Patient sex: M
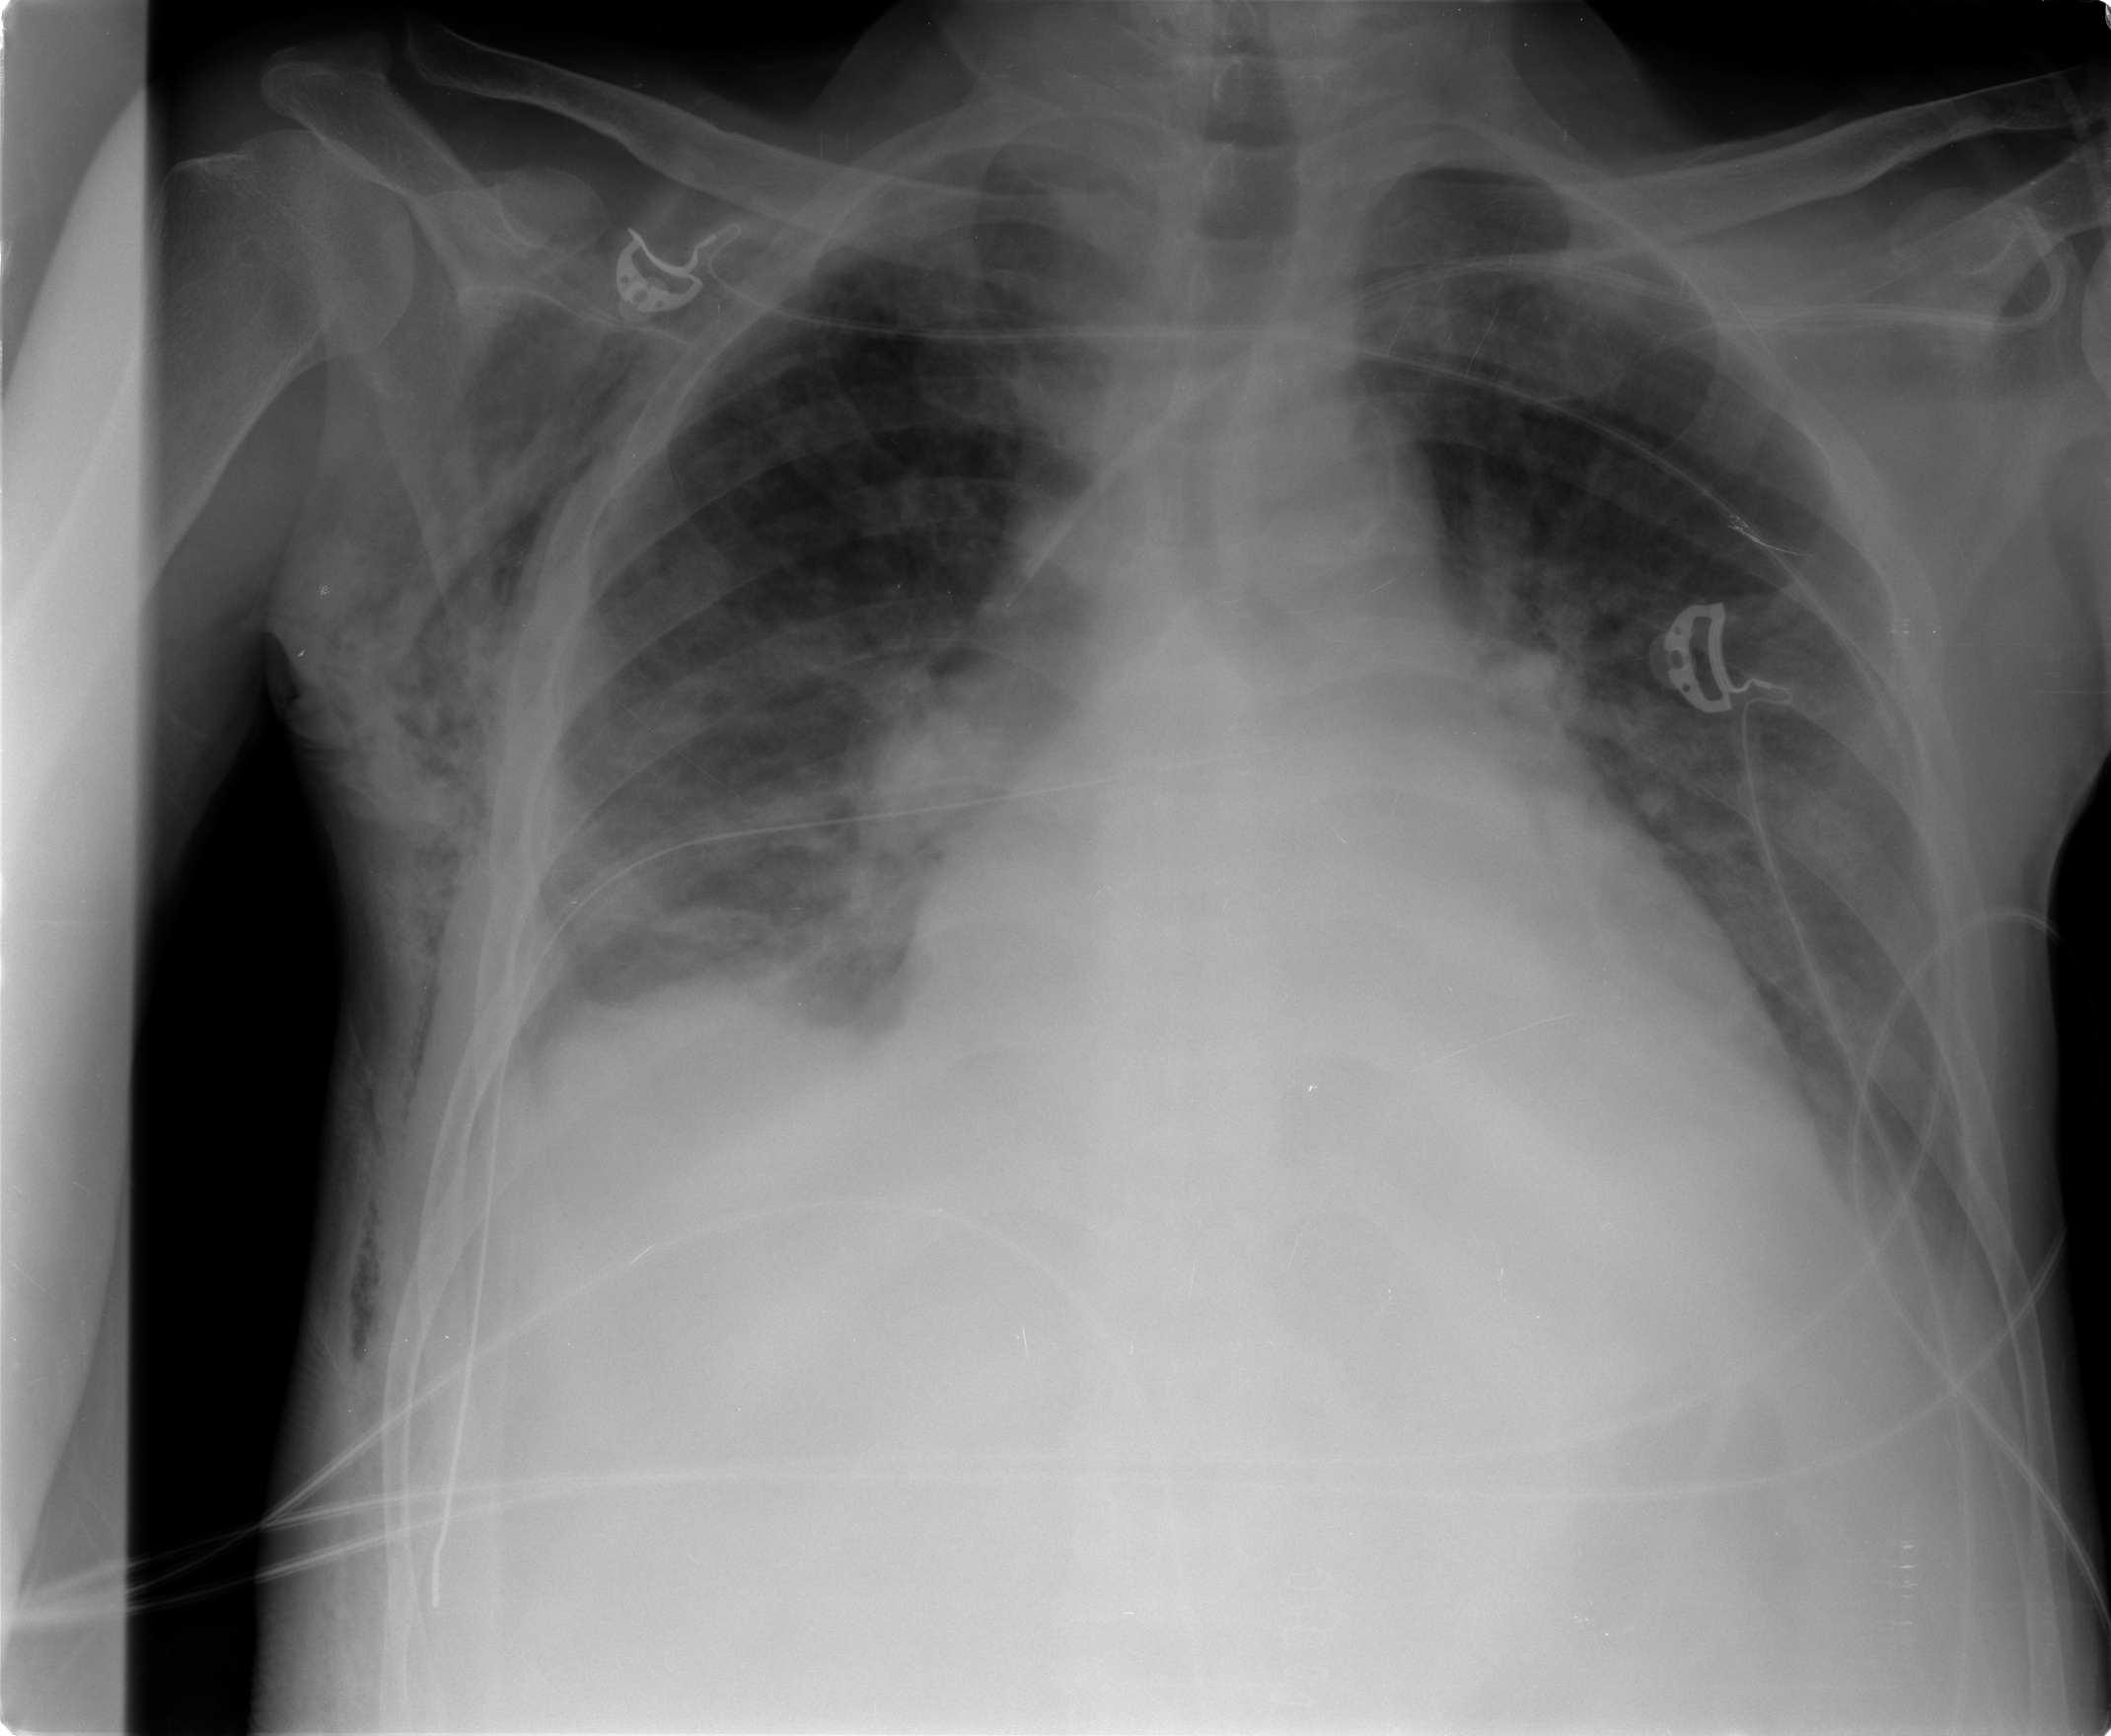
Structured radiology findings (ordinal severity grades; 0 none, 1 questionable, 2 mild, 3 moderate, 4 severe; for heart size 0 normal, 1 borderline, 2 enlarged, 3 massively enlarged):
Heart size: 2
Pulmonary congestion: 2
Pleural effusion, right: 2
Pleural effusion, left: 2
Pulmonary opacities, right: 2
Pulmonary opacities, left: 0
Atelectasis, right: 2
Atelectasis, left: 2